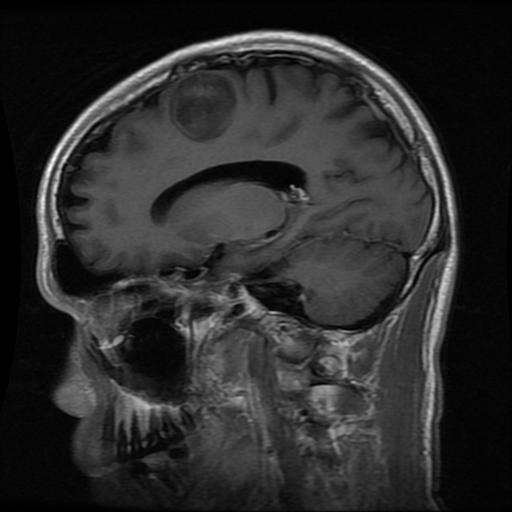
Label: glioma